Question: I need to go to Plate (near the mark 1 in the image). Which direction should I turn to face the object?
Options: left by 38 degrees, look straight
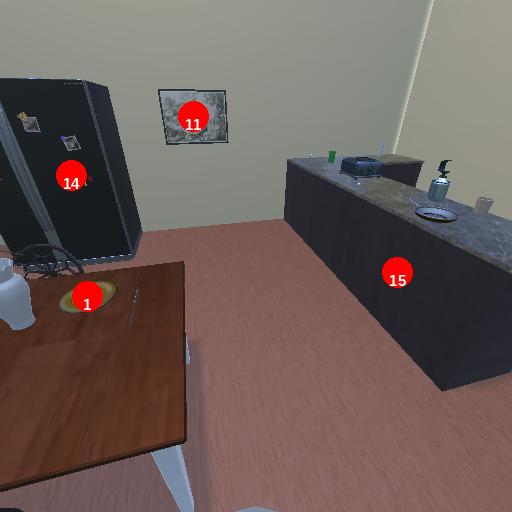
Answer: left by 38 degrees